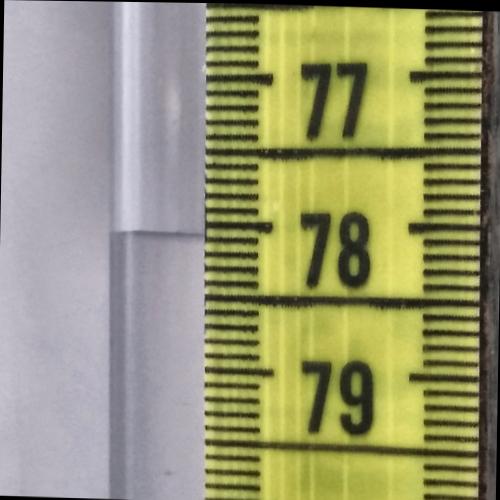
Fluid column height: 78.1 cm